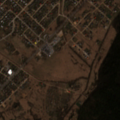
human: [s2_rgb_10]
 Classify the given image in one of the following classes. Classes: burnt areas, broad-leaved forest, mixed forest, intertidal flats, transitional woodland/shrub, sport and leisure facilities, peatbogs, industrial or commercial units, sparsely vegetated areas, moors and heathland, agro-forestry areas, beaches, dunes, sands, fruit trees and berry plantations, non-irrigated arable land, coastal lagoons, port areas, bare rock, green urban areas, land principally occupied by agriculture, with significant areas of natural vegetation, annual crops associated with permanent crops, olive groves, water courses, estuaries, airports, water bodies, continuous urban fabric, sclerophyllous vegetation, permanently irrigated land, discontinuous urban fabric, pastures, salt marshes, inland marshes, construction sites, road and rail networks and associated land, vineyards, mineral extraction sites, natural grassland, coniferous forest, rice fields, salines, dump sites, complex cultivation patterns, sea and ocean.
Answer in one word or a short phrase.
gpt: discontinuous urban fabric, pastures, complex cultivation patterns, coniferous forest, mixed forest